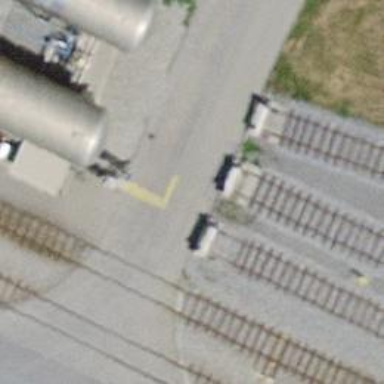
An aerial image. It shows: Railway buffer stop.